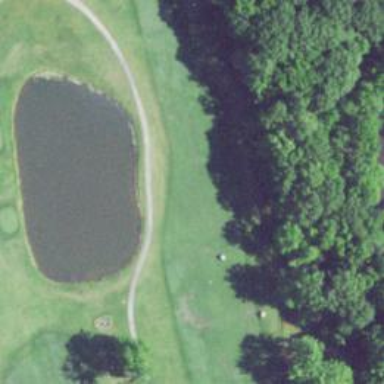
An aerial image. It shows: Asphalt path within golf course area.